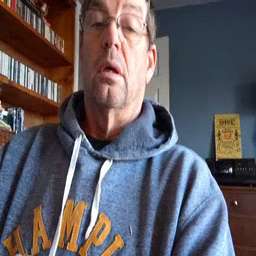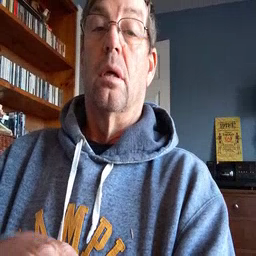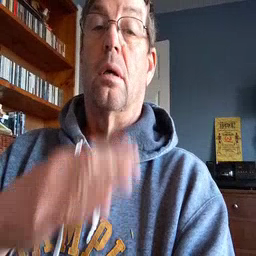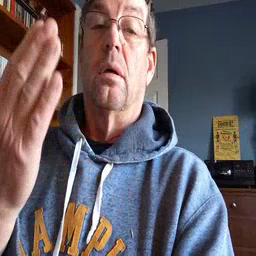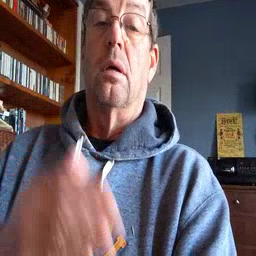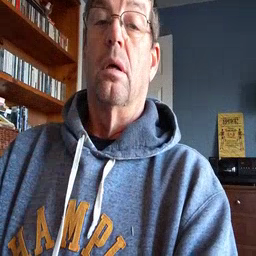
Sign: open